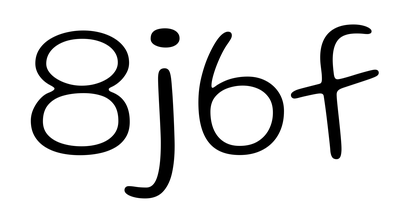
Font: Gluten_ExtraLight